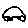
Label: car